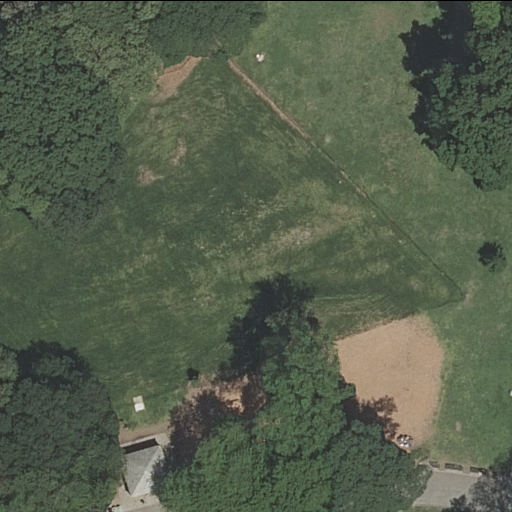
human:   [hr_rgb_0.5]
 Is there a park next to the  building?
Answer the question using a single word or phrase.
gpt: yes

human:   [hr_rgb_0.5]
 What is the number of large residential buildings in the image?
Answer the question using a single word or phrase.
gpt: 0

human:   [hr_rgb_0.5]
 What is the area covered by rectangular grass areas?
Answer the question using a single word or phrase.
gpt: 0m2

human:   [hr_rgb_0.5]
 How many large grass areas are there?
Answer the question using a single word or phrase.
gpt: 1

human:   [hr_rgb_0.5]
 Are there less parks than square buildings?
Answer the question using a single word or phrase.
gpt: no

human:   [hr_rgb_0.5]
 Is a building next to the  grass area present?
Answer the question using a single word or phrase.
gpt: yes

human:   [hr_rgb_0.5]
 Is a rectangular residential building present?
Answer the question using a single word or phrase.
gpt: yes

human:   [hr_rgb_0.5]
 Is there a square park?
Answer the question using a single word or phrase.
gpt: no

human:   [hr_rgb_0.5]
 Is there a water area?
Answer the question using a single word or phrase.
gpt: no

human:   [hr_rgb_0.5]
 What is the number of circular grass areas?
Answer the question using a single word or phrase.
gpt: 0

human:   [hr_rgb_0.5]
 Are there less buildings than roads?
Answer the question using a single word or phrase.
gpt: yes

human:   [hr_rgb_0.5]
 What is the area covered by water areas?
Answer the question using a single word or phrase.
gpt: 0m2

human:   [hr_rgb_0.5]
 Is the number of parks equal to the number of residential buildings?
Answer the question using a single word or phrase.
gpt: yes

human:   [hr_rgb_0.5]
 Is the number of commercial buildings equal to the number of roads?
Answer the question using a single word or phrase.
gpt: no

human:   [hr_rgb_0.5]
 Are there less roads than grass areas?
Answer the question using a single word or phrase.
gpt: no

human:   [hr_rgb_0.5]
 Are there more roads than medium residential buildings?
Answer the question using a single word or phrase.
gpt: yes

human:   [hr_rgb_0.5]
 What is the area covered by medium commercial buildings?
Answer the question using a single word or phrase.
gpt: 0m2

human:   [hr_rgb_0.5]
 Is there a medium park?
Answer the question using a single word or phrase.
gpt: no

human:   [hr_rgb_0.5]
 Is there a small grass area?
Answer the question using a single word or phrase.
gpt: no

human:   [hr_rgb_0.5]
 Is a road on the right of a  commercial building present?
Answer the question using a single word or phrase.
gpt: no

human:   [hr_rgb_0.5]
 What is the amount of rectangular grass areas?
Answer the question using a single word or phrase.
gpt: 0

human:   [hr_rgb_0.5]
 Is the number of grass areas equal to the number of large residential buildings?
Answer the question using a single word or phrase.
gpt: no

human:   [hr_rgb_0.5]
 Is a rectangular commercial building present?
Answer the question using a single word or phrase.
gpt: no

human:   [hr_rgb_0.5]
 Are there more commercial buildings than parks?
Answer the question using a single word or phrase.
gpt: no

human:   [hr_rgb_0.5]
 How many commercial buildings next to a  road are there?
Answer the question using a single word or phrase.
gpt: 0

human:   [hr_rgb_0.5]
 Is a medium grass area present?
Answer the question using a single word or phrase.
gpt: no

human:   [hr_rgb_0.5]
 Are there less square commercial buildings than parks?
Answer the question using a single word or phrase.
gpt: yes

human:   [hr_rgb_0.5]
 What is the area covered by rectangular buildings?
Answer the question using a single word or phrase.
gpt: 69m2

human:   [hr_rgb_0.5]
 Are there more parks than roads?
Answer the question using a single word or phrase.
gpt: no

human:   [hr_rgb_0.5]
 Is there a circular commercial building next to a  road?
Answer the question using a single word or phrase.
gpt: no

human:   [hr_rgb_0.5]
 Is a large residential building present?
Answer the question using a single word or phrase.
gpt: no

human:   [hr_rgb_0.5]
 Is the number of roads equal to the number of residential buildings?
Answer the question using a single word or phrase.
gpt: no

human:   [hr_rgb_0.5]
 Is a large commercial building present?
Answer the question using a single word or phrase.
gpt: no

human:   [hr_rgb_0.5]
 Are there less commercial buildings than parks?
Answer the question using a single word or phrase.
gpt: yes

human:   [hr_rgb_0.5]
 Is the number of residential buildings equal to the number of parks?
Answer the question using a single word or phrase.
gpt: yes

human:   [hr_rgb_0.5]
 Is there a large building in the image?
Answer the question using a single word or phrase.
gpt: no